Question:
I am very new to SSRS. Infact this is my 2nd report.So in SSRS, I went to Interactive Sorting and checked the "Enable interactive sort on this text box". Chose the first radio button "Detail rows".For sort by I chose "ColumnName" and clicked ok. I ended up with a sort icon on every value .The data here may seem duplicate but it is correct. I have additional 6 columns apart from this "Product" column. I repeated the sort action for all columns same way, the only difference being the different "Sort by" column. I get the icon on all columns in all rows. I want it on the header only.
Apart from that I get this warning 6 times :[rsIneffectiveSortExpressionScope] The text box 'ColumnName' is defined at the scope "Details", which is identical to the scope used as SortExpressionScope. This interactive sort has no effect at runtime, since it sorts only the particular instance itself.
What is that i am doing wrong ?and what should i do to correct it?
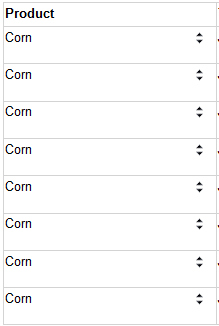
Answer: Rt click on the textbox with the Column Name, click on
> Interactive Sorting
then Check
> Enable Interactive Sorting on this textbox
and then select the appropriate group you want to sort.
if you dont have any groups yet, just select 'Details Row'. If you have/create any group, then you need to select the radio button 'Group'.
The 'sort by' will actually have the column you want to sort with.